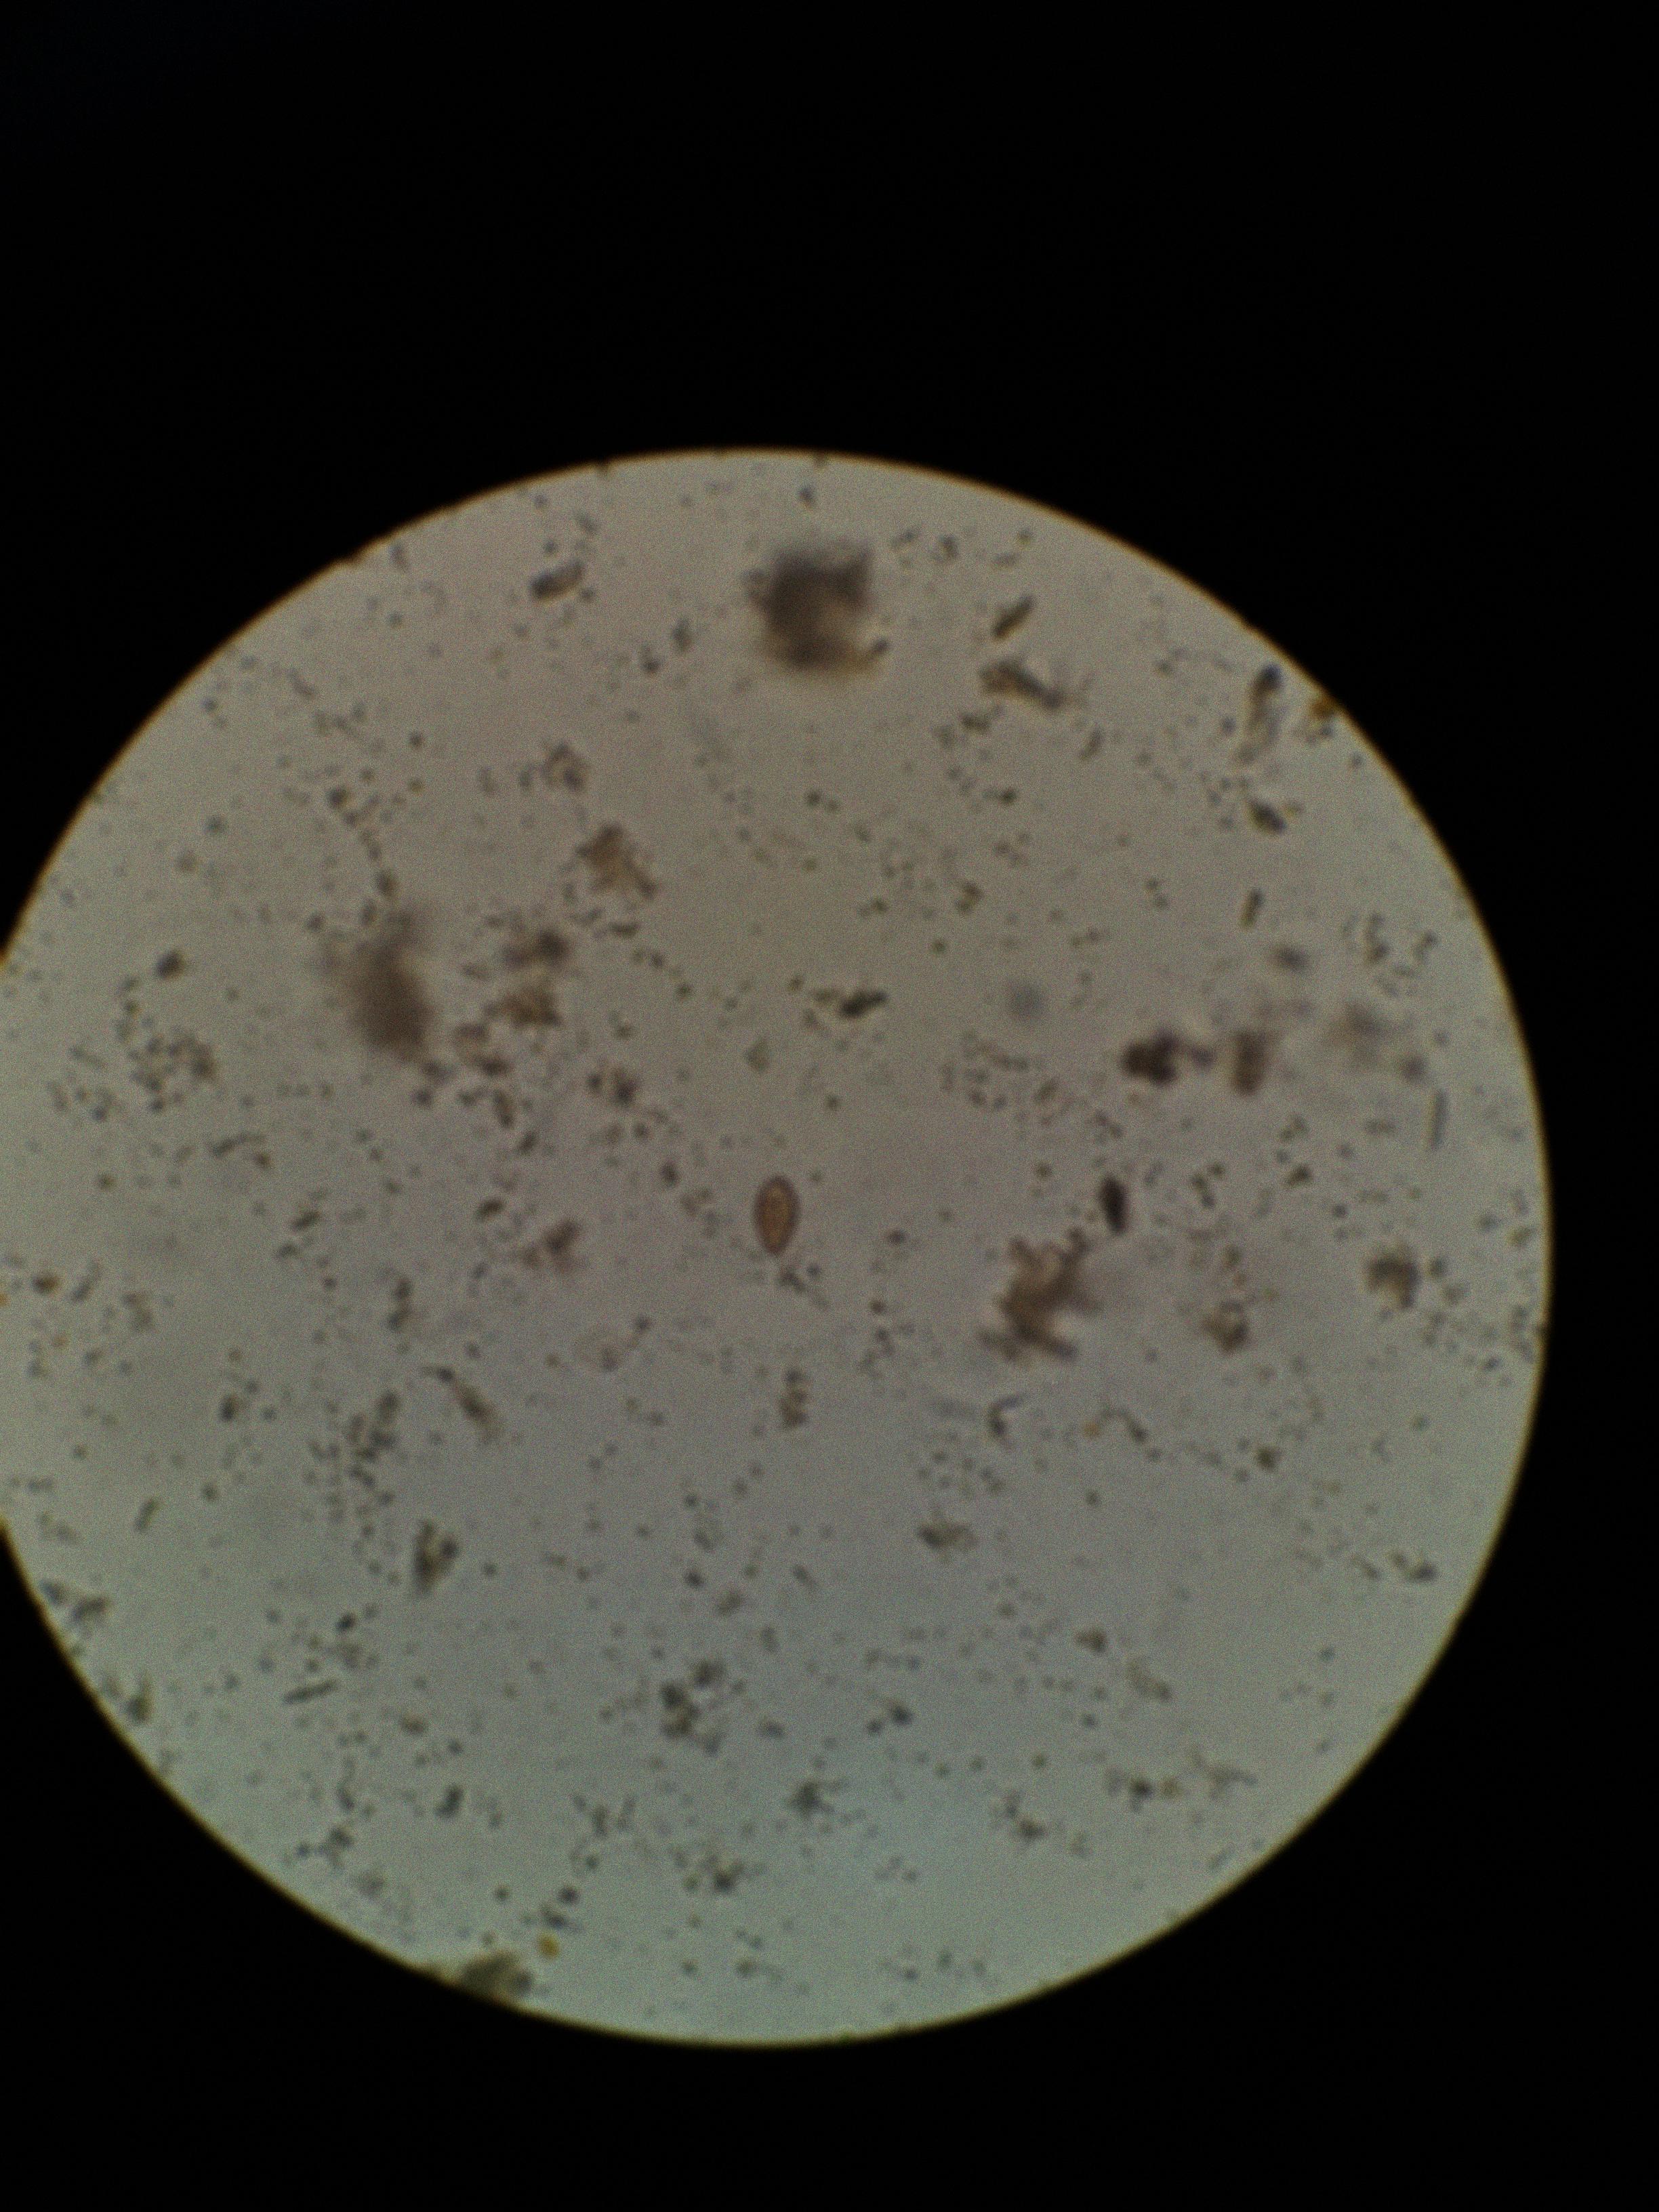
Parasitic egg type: Opisthorchis viverrine